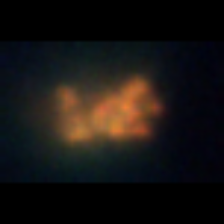
Taxon: Unknown_detritus
Group: Unknown